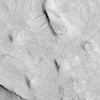
Atmospheric dust classification: not_dusty